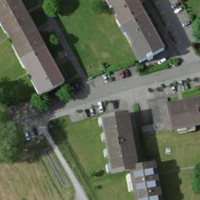
EUNIS habitat code: 55
Species observed at this site:
Trifolium pratense